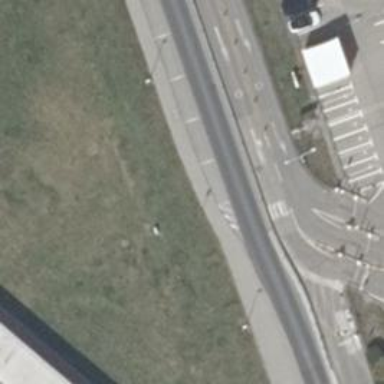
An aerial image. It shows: Sidewalk along the footway.